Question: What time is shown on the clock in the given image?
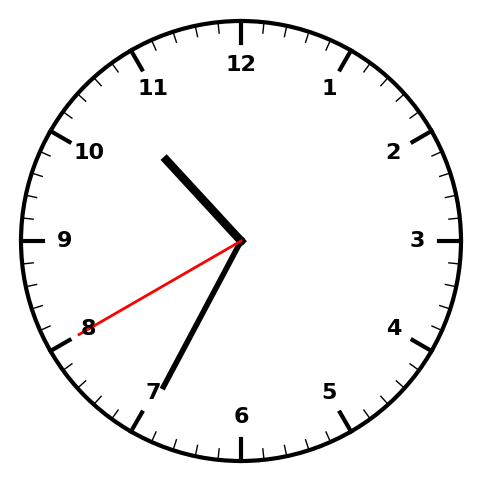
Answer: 10:34:40